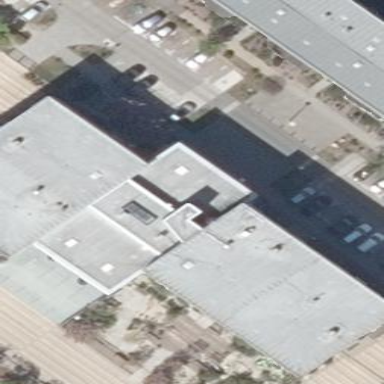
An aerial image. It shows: School building.